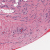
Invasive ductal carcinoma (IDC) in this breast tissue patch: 1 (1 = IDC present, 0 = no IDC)